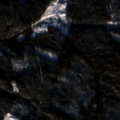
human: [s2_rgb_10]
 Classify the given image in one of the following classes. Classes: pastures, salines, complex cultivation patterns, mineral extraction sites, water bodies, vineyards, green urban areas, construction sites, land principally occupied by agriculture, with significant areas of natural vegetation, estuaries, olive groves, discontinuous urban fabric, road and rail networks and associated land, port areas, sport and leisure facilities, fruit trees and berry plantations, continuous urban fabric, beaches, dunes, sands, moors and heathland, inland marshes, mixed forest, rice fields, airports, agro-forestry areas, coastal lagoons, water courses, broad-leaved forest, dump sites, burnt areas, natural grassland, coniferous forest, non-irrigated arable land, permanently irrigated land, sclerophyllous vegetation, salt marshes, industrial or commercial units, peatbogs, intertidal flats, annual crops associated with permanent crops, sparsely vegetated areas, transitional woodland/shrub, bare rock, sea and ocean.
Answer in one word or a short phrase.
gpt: coniferous forest, mixed forest, transitional woodland/shrub